Breast ultrasound image
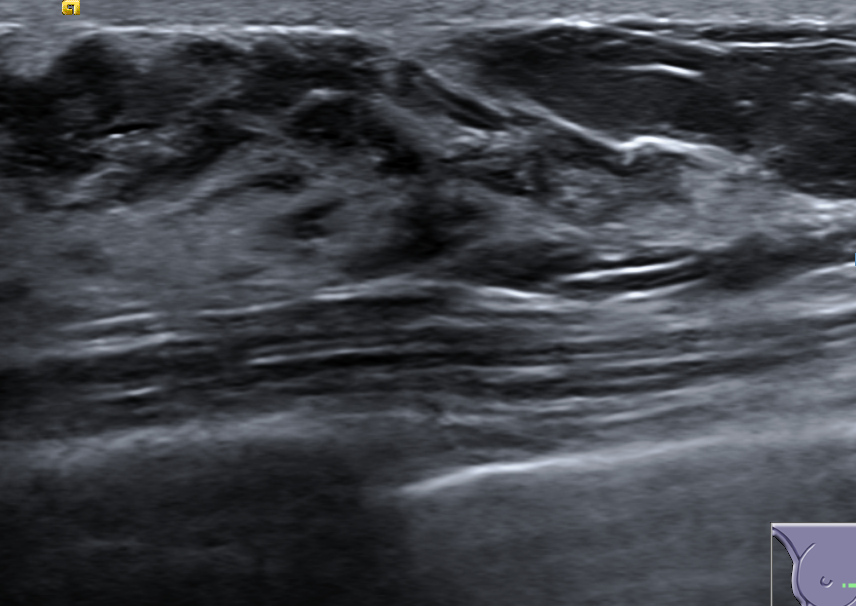
Diagnosis: normal